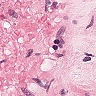
Metastatic tissue present: no